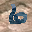
Label: 6